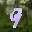
Label: 9